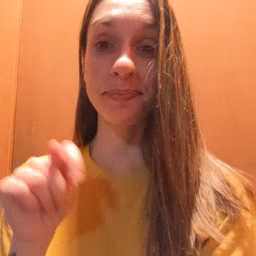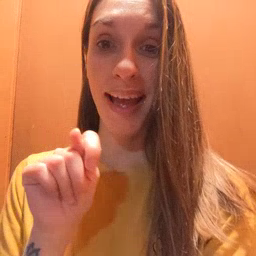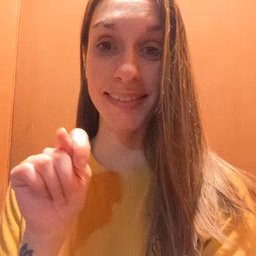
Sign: potty